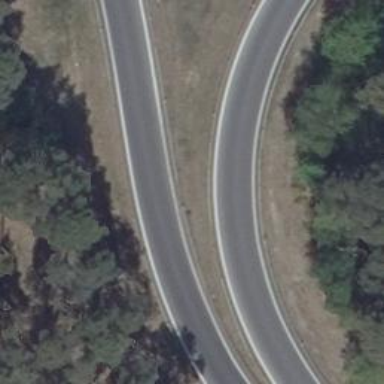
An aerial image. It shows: Asphalt motorway link.